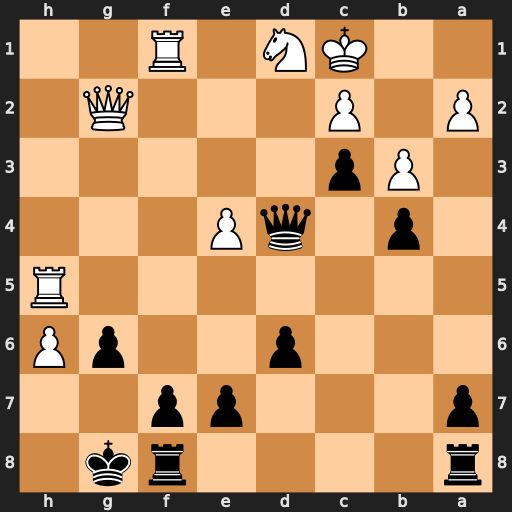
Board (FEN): r4rk1/p3pp2/3p2pP/7R/1p1qP3/1Pp5/P1P3Q1/2KN1R2
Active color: b
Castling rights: -
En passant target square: -
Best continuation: Qd2+ Qxd2 cxd2+ Kxd2 gxh5